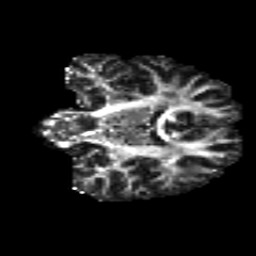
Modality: FA
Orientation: coronal
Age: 18
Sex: male
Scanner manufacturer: siemens
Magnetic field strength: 3 T
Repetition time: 8.8 s
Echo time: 0.085 s